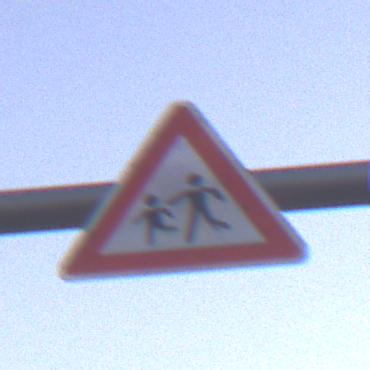
Verkehrszeichen: KinderRechts
Umgebung: Outdoor, Nature
Tageszeit: Dusk
Wetter: Clear
Licht: Natural
Jahreszeit: NotSpecified
Kontrast: LowContrast